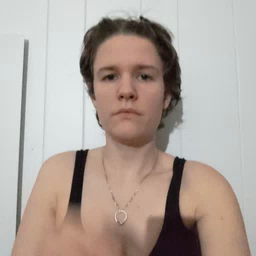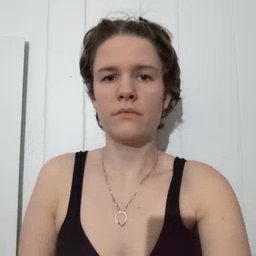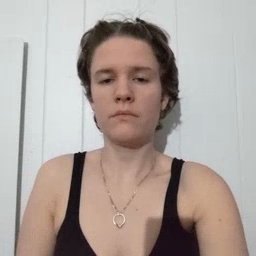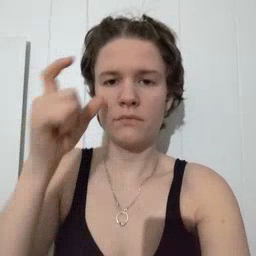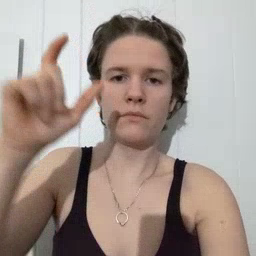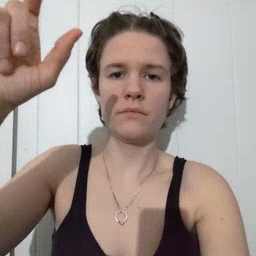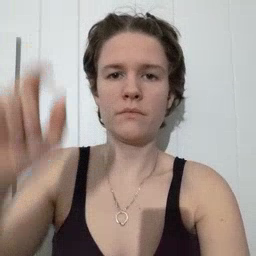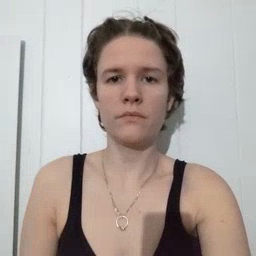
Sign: moon